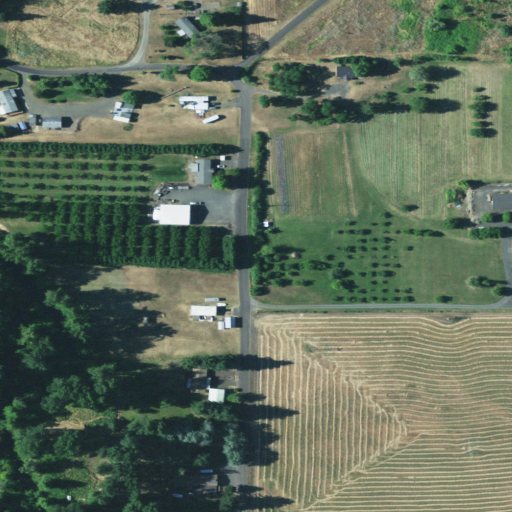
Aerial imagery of island in Oregon named Marshall Island containing pasture, cultivated crops, low intensity development, herbaceous wetlands, open development, woody wetlands, medium intensity development, and high intensity development